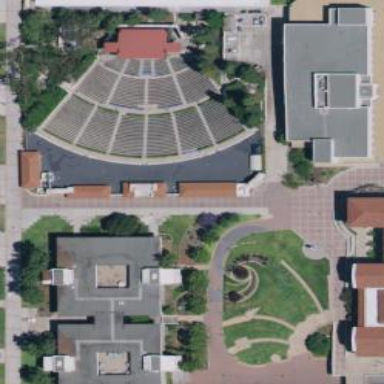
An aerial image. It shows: Theater building.